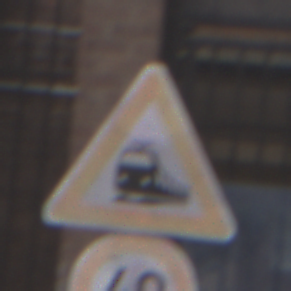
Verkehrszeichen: Bahnuebergang
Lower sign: Geschwindigkeit40
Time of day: MorningAfternoon
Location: Outdoor (Urban)
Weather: Overcast
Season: NotSpecified
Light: Natural